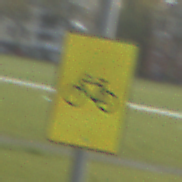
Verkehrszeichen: RadverkehrOhnePfeilsymbol
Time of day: MorningAfternoon
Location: Outdoor (Suburban)
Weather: PartlyCloudy
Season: NotSpecified
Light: Natural